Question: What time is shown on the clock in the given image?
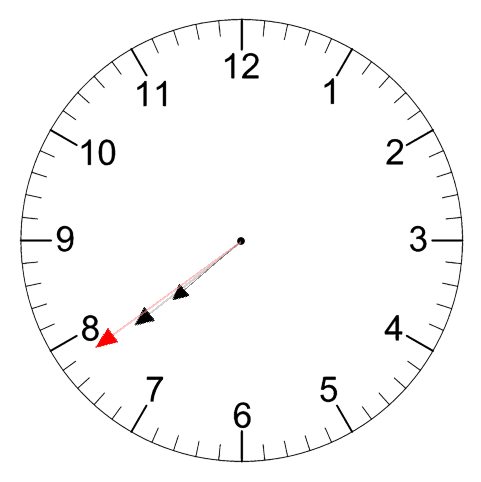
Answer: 07:38:39